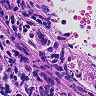
Metastatic tissue present: yes